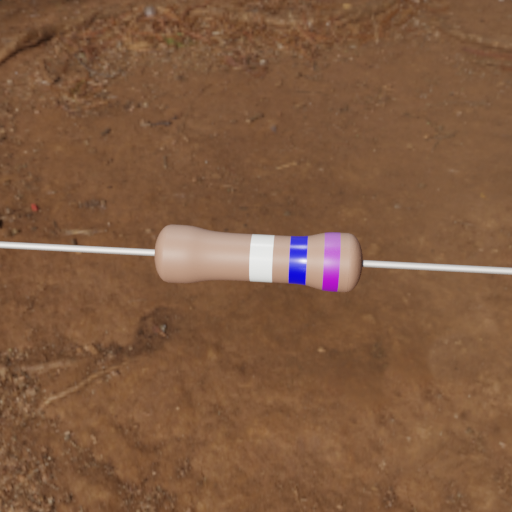
Resistor colour bands (in order): white, blue, violet